Question: I am working on an ASP.NET MVC project with the durandal template.
I am facing a problem and need some help to find the more elegant solution. I have a header bar (blue) and a sidebar (grey). Both contains an element (link) to create a new transport. In the screenshot below this is showed with the bullets 1 & 2.

My idea was to proceed like this:
- '#/newTransport'- - '#detailTransport/:id'-
Here is the code:
'''
var activate = function () {
var id = datacontext.createTransport();
var url = '#/detailTransport/' + id;
router.navigateTo(url);
return true;
};
'''
So this newTransport view is not really showed, I used this to have a link allowing me to create the transport before showing it.
is that it works only the first time and furthermore it seems to break the router logic someway.
I noticed that if I move the code from the activate to a button inside the view, I don't have problem anymore.
So for resume: I need to execute some code (create an entity) before navigating to the detail of this entity. My attempt (explained above) does not seems to work.
Any idea?
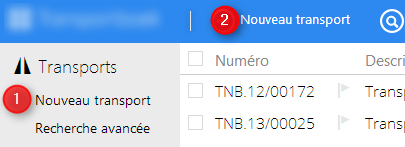
Answer: The first click should be a method in the viewmodel, not a route to activate and then redirect. Its likely confused on what you want. Navigatng in an activate is not std practice. Just make the first click bind to a method in the root vm. Then navigate.